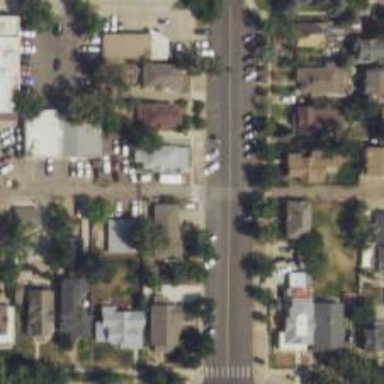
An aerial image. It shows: Alleyway designated as service road.